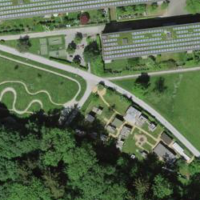
EUNIS habitat code: 24
Species observed at this site:
Prunus padus
Campanula rapunculus